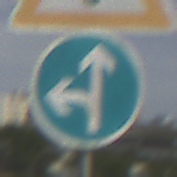
Verkehrszeichen: VorgeschriebeneFahrtrichtungGeradeausOderLinks
Zusatzzeichen oben: Lichtzeichenanlage
Umgebung: Outdoor, Suburban
Tageszeit: MorningAfternoon
Wetter: PartlyCloudy
Licht: Natural
Jahreszeit: NotSpecified
Kontrast: HighContrast